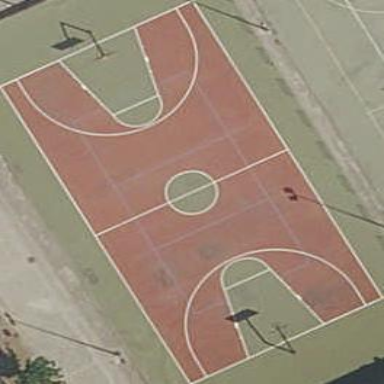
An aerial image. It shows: Basketball court in the leisure land pitch.